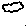
Label: cloud